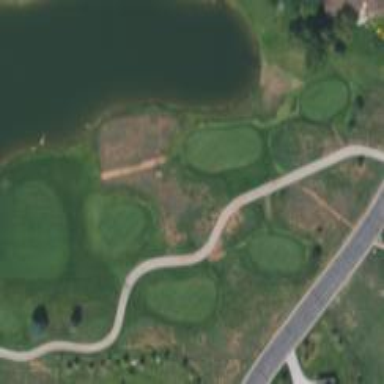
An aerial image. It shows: Path for golf carts.